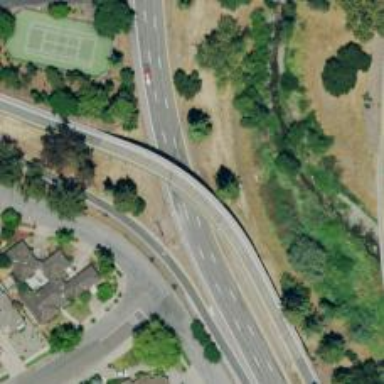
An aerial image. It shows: Bridge along trunk link highway.